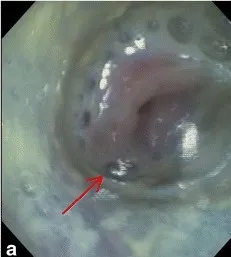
Supplemental Digital Content 1. A. Distal migration of previously placed metallic tracheal stent into right mainstem bronchus.
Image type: endoscopy (gi_endoscopy)